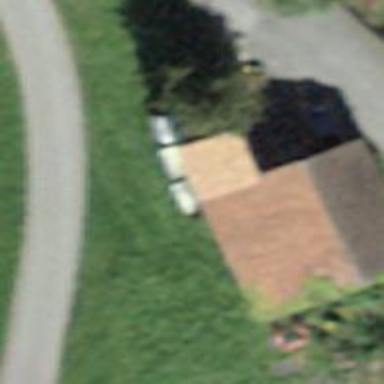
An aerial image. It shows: Shed.